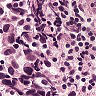
Metastatic tissue present: yes